Field crop: maize
Growth stage: 2
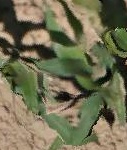
Species: maize